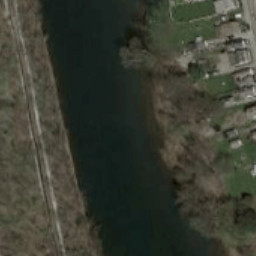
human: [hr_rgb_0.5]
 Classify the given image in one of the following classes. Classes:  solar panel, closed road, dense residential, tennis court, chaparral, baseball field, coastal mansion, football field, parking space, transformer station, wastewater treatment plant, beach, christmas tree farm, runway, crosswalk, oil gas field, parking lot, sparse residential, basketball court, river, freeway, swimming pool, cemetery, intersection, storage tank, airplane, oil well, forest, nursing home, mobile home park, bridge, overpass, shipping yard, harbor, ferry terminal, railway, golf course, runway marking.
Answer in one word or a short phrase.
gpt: river